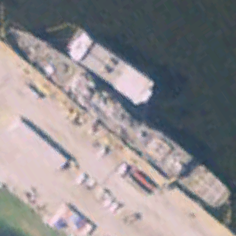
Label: cruiser